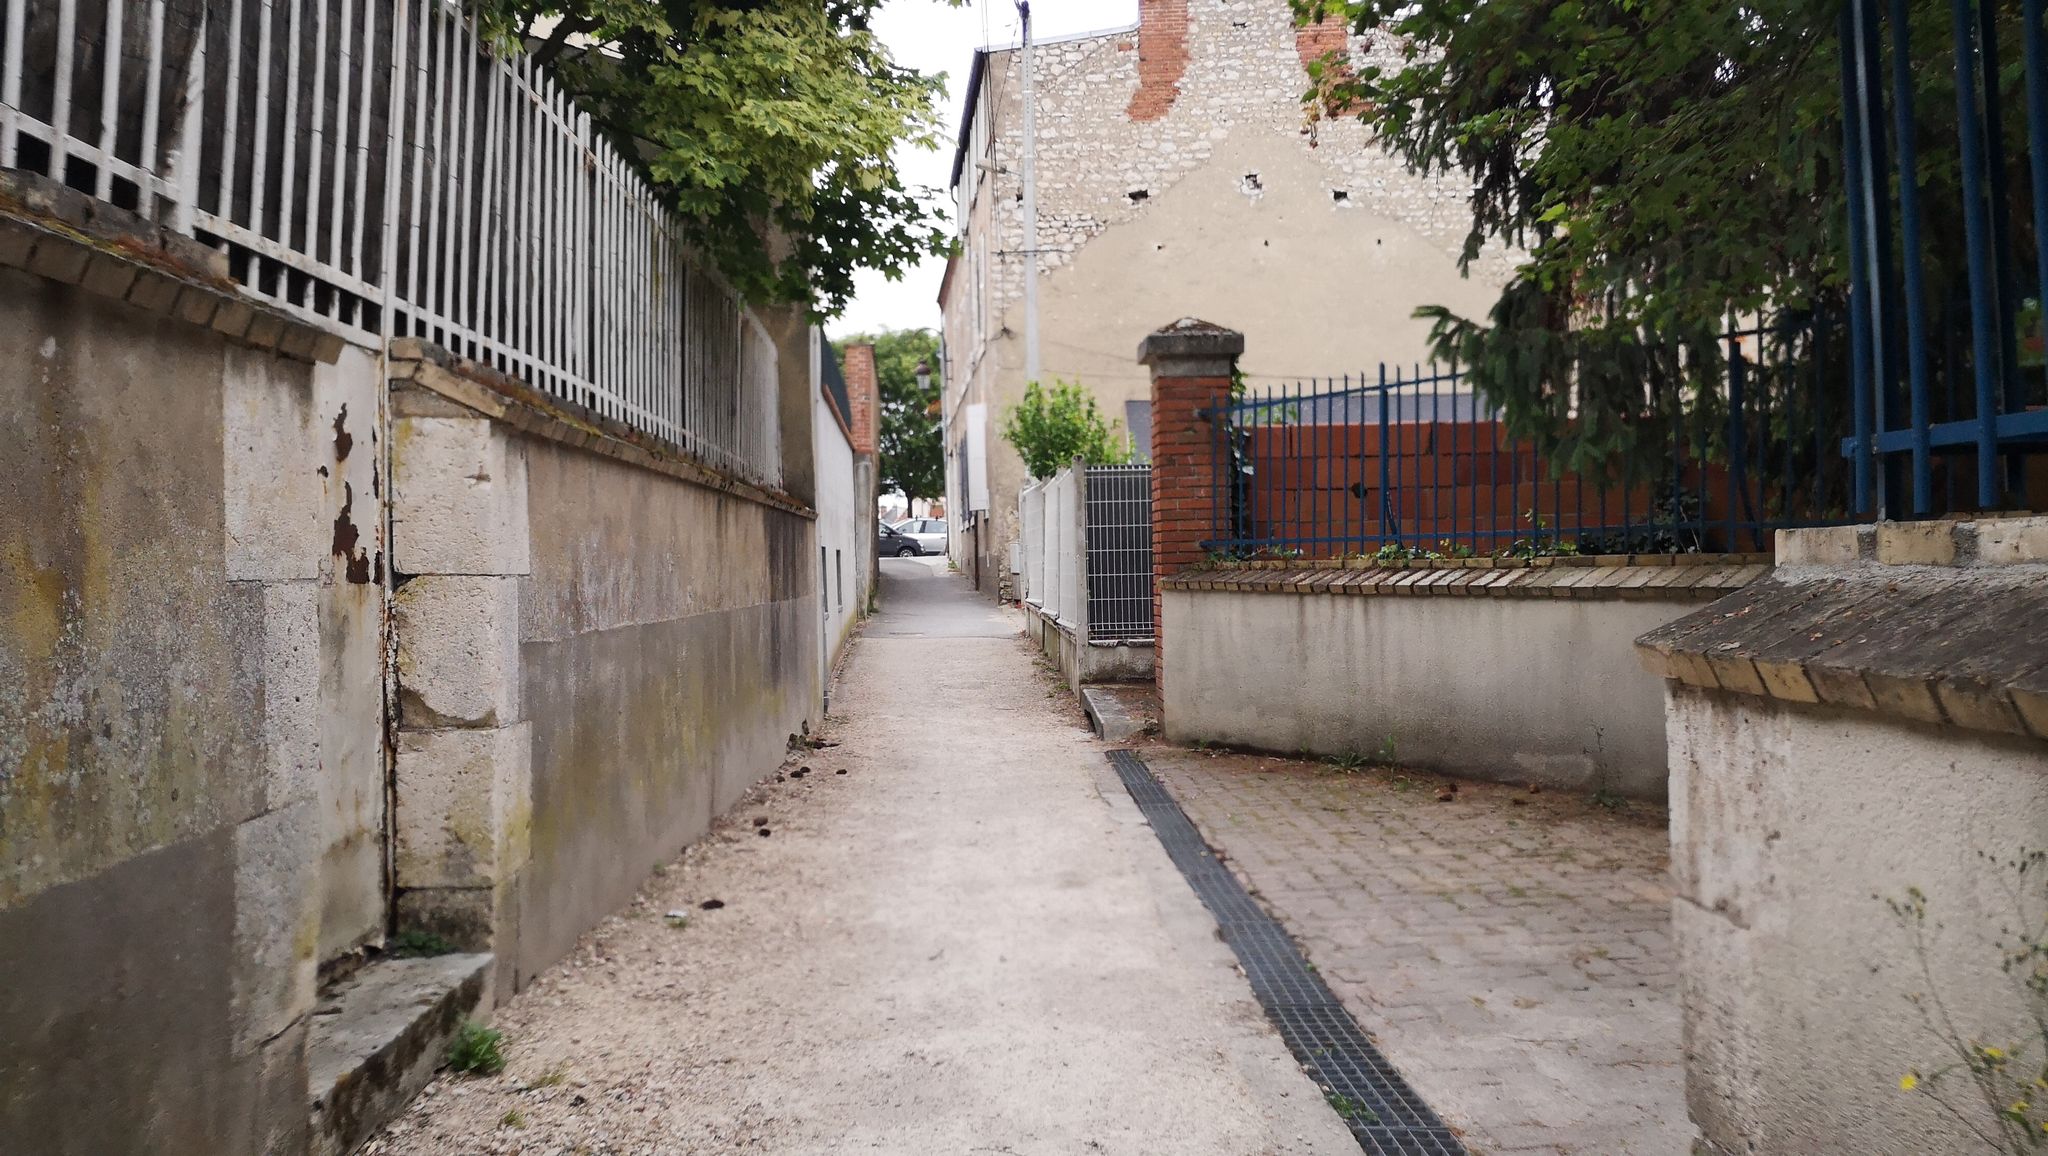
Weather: clear
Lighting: day
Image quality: good
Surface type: walking surface
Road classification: footway, service
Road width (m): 2.5, 2
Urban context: urban centre
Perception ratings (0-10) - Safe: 5.36, Lively: 3.87, Beautiful: 6.23, Boring: 4.63, Depressing: 2.59, Wealthy: 3.42